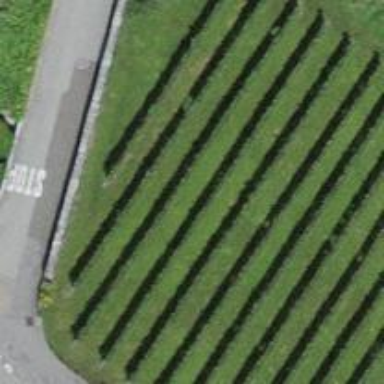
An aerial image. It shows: Vineyard where grapes are grown.